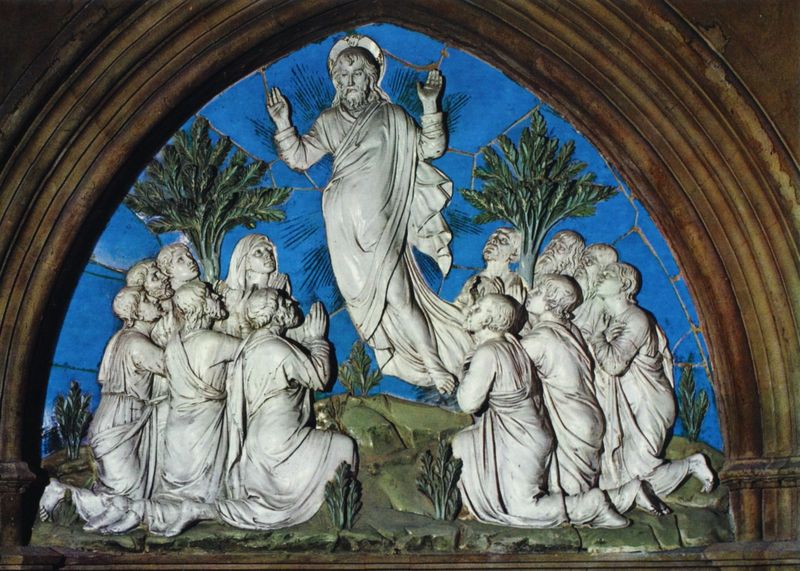
Titel: Tympanon der südlichen Sakristeitür mit Darstellung der Himmelfahrt Christi
Künstler: Luca della Robbia
Standort: Florenz, Dom (EU - I - Toskana)
Schlagwörter: baum, berg, blau, gott, himmel, kopf, mann, umhang, weiß, bäume, frauen, grün, landschaft, braun, fenster, frau, köpfe, marmor, männer, säulen, leute, bart, bärte, falten, rahmen, stein, bild, hände, hügel, kirche, gewand, haare, gewänder, pflanzen, fliegen, kreis, garten, keramik, skulptur, relief, bogen, wüste, gefolge, palme, tor, foto, nische, religion, torbogen, strahlen, schweben, knien, beten, zwickel, portal, palmzweige, gestus, heiligenschein, kalotte, christus, jesus, jesus christus, toga, kniend, mittelalter, segnen, erscheinung, heiliger, palmen, umhänge, anbeten, jünger, heilig, maria, madonna, anbetung, betend, empor, gebrannt, gucken, auferstehung, toskana, scherben, tympanon, blaue, apostel, jünglinge, pfingsten, judas, jesue, aufersteheung, orantengestus, hieligenschein, kirchez, fahnblätter, hungernot, gebrannter ton